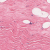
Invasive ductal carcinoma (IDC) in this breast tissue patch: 0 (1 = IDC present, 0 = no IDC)